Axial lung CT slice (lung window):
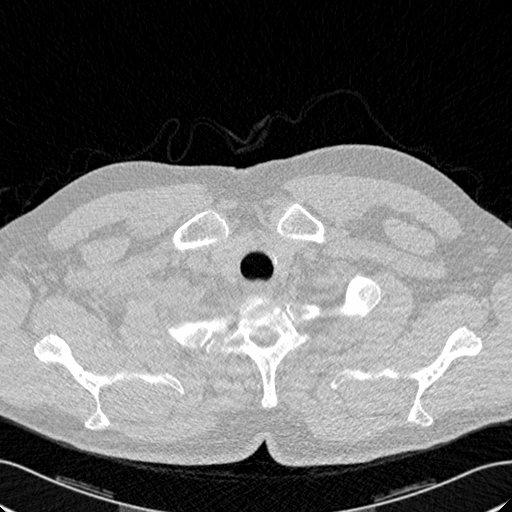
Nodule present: no